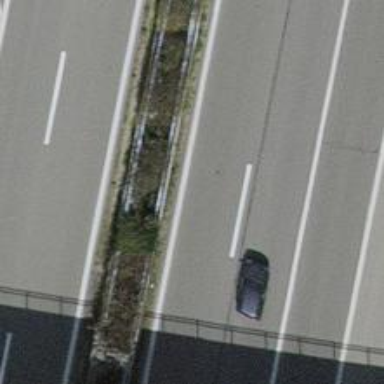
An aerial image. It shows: Asphalt motorway.